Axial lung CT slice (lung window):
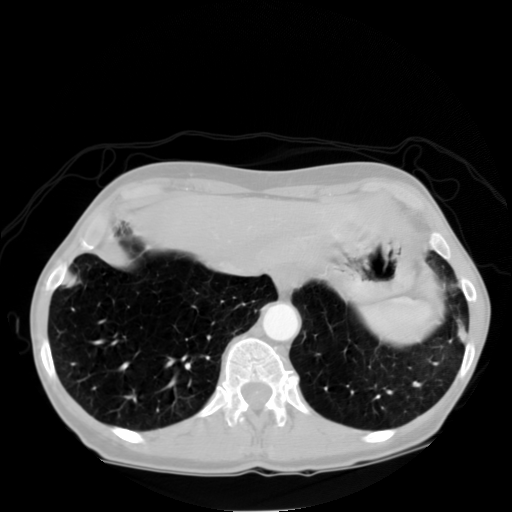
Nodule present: no